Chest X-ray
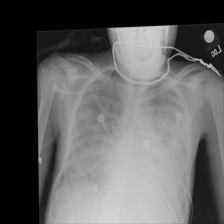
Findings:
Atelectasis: negative
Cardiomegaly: negative
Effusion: negative
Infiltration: positive
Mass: positive
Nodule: negative
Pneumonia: negative
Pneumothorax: negative
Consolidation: negative
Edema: negative
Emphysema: negative
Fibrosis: negative
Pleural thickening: negative
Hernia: negative